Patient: sex F, age 67
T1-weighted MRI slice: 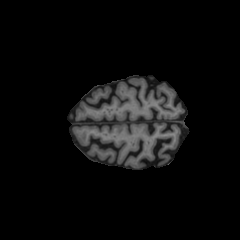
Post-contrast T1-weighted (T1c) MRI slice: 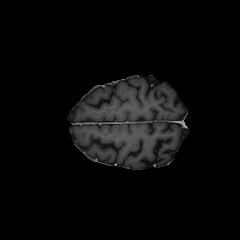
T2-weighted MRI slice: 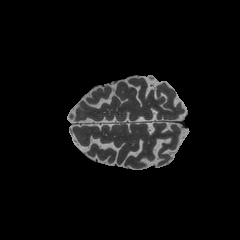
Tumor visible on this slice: no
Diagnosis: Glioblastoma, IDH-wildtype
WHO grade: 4